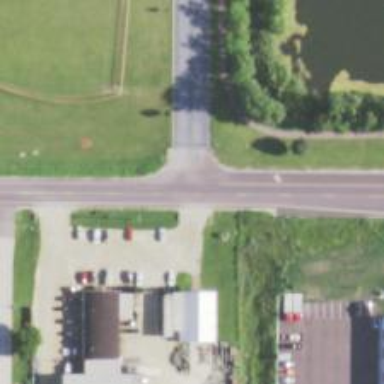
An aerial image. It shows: Residential road with sidewalk on the left.